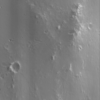
Label: not_dusty